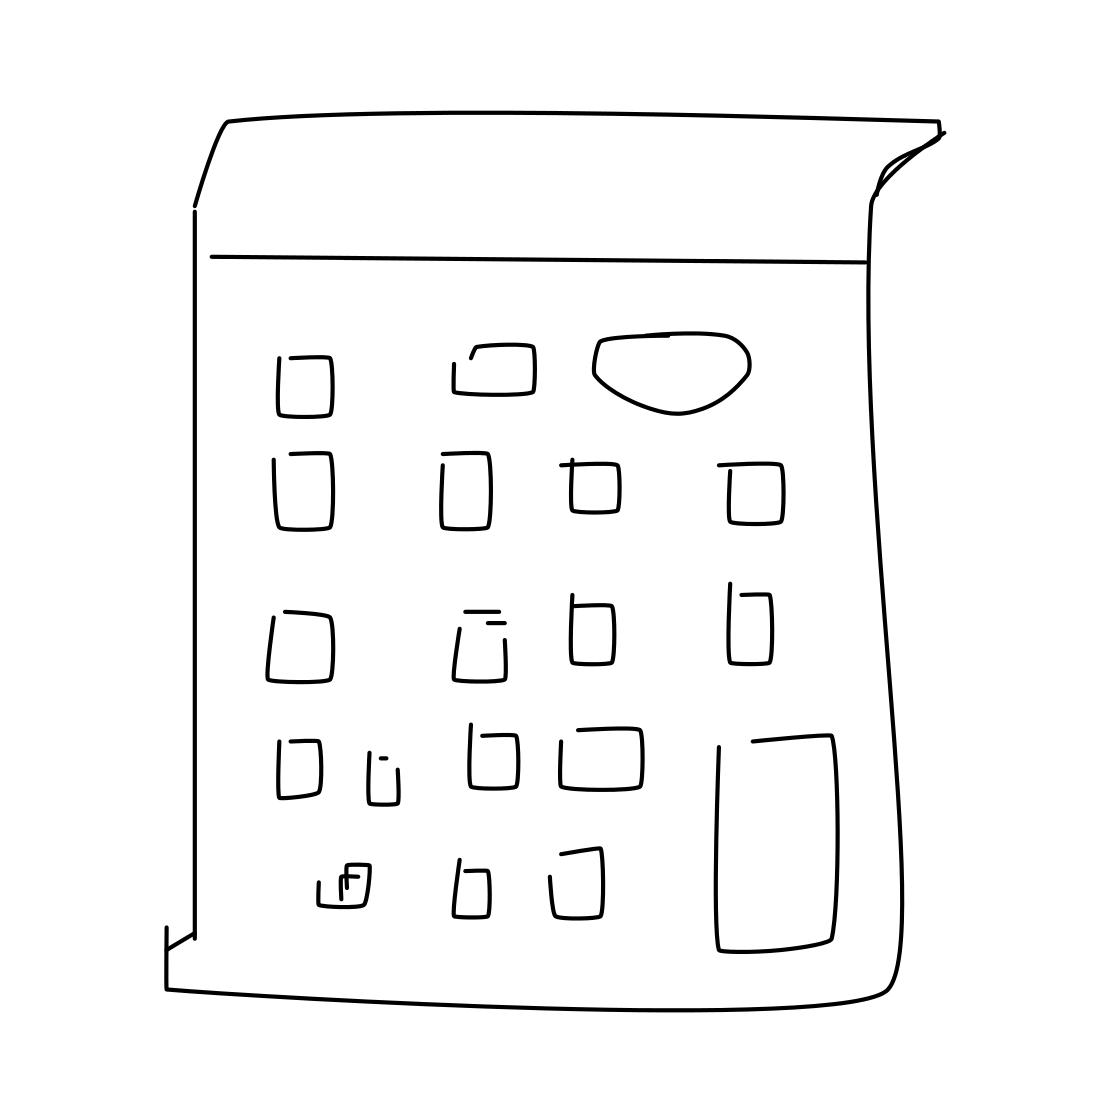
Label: calculator